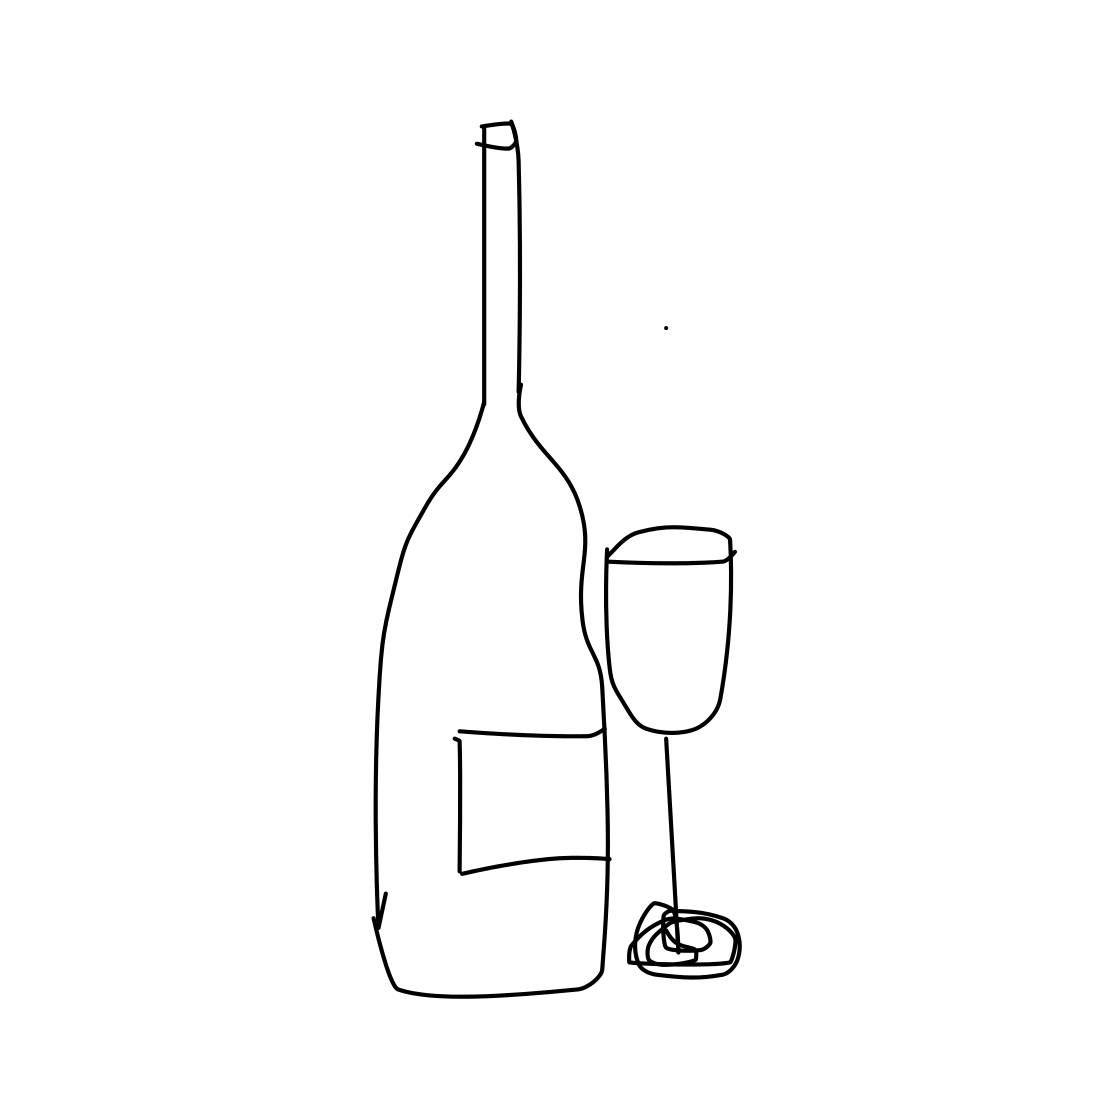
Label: wine-bottle